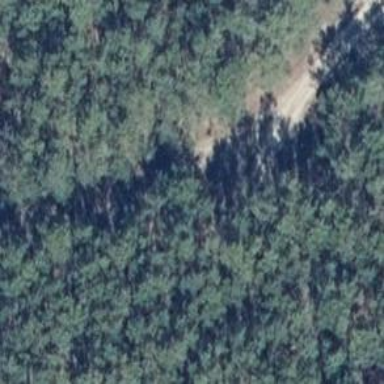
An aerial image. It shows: Dirt track road with grade 4 track type.